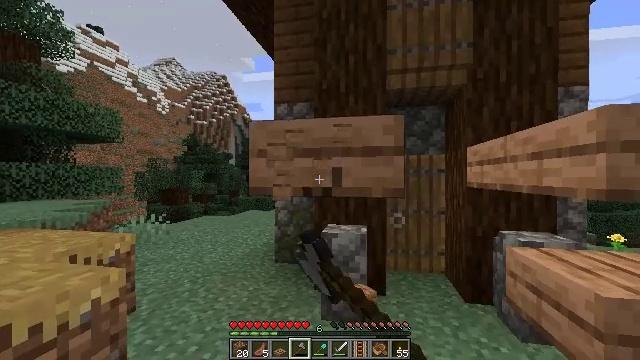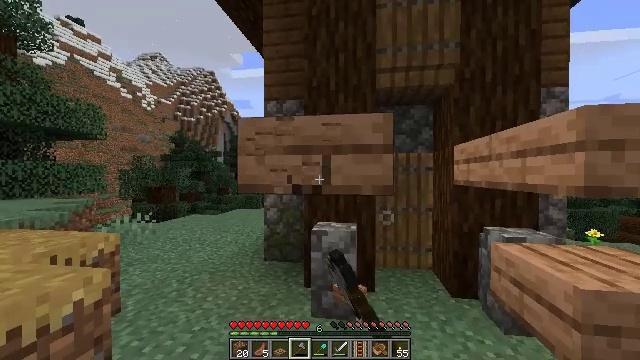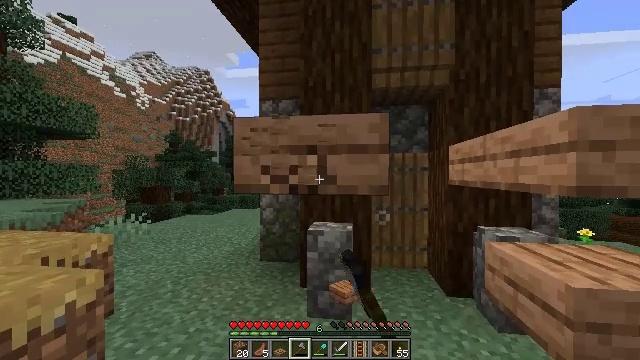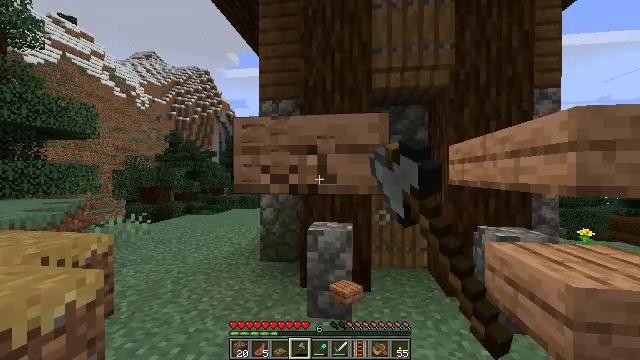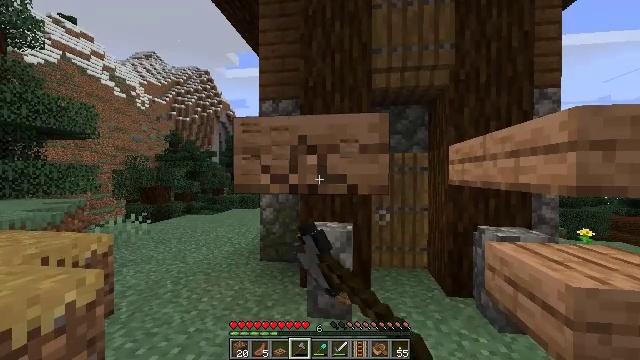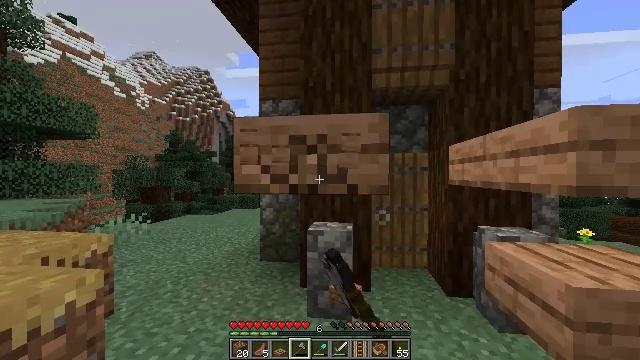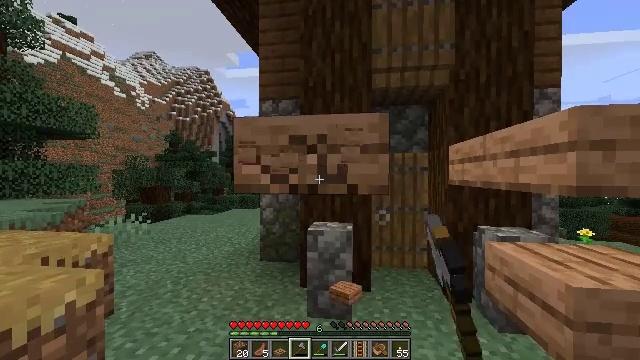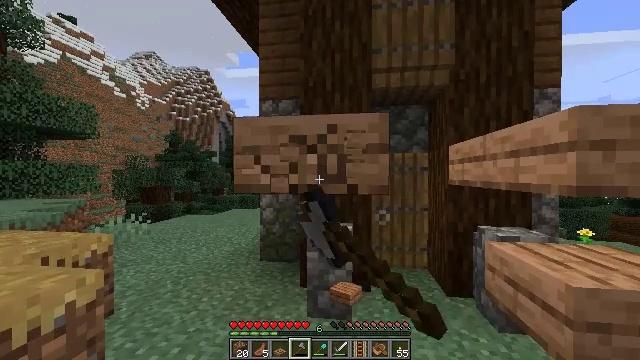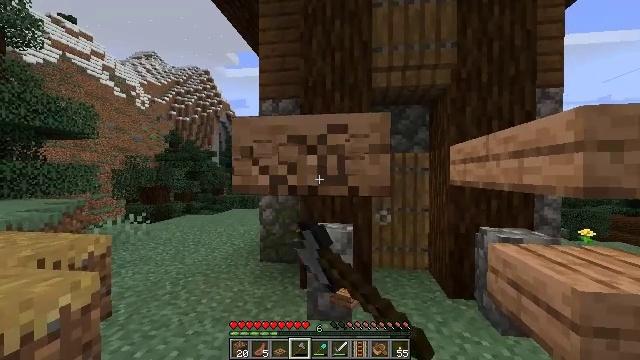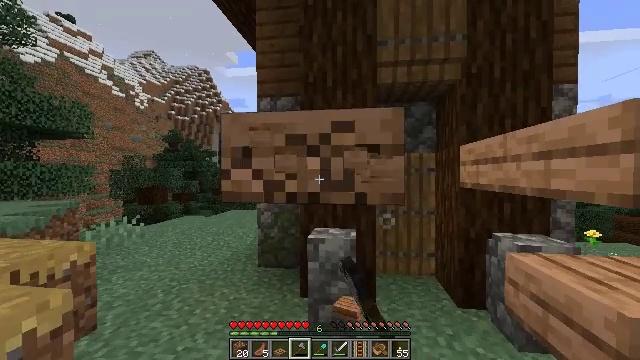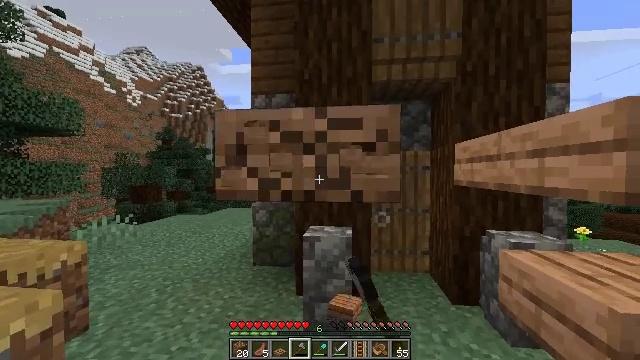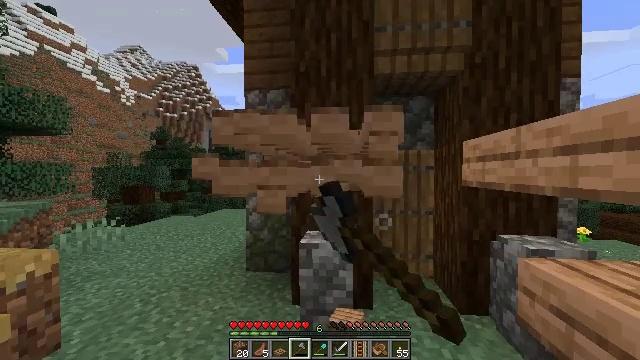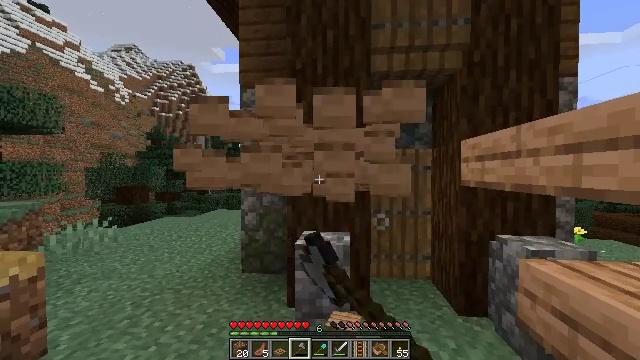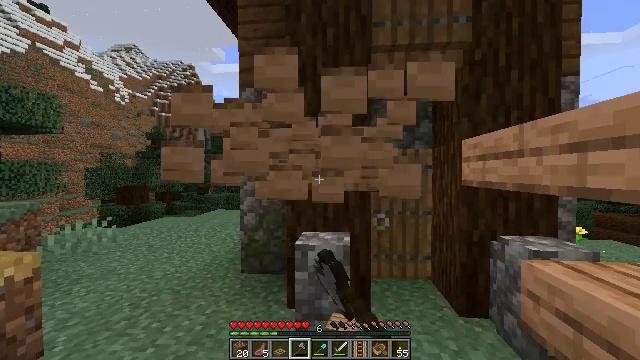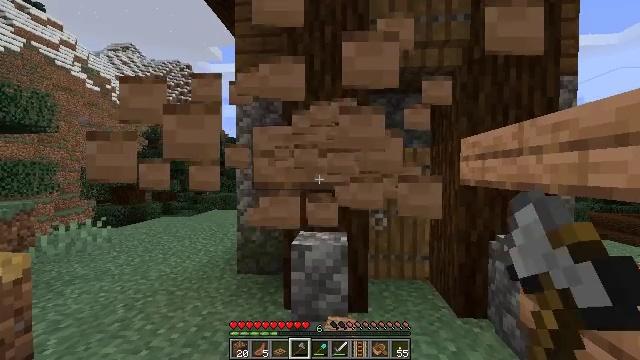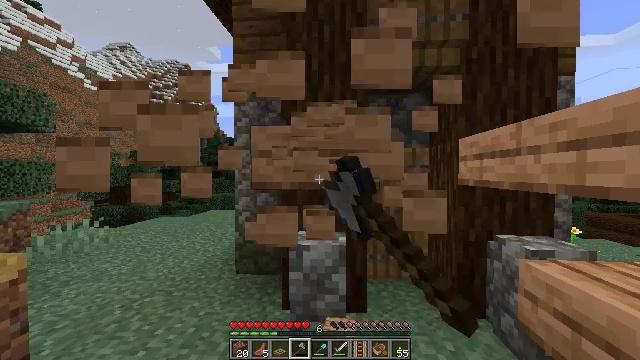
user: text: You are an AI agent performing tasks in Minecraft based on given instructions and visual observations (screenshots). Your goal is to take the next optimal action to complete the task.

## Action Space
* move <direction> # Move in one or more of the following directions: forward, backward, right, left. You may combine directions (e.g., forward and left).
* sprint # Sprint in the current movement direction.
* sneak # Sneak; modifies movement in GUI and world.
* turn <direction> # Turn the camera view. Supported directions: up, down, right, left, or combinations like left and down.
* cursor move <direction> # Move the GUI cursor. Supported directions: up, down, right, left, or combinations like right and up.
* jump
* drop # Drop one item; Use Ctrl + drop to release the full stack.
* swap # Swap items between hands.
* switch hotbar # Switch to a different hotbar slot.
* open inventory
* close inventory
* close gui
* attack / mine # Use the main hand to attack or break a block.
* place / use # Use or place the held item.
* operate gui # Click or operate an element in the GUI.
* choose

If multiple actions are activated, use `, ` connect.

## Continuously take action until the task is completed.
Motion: motion action
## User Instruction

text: Break the jungle slab to collect it.
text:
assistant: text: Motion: turn right, attack / mine
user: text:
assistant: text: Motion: attack / mine
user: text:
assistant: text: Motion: attack / mine
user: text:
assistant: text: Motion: attack / mine
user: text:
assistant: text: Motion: attack / mine
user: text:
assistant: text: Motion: attack / mine
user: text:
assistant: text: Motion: attack / mine
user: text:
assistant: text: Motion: move forward, attack / mine
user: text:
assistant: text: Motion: move forward, attack / mine
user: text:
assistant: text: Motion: move forward, turn right, attack / mine
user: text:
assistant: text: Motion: attack / mine
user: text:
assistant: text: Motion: attack / mine
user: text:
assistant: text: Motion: attack / mine
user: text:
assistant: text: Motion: attack / mine
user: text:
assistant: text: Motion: attack / mine
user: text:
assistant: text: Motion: attack / mine
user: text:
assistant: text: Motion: attack / mine
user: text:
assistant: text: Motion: attack / mine
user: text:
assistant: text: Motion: attack / mine
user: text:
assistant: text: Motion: attack / mine
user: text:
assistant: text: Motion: attack / mine
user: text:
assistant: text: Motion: attack / mine
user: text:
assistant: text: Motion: attack / mine
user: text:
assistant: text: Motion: attack / mine
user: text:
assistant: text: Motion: attack / mine
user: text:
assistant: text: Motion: attack / mine
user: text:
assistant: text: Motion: attack / mine
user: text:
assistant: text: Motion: attack / mine
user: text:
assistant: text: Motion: attack / mine
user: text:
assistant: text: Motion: attack / mine